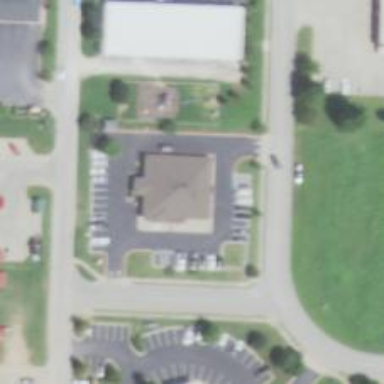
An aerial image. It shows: Healthcare clinic is depicted in the image.